Field crop: maize
Growth stage: 2
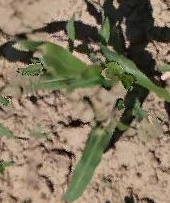
Species: maize